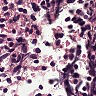
Metastatic tissue present: no